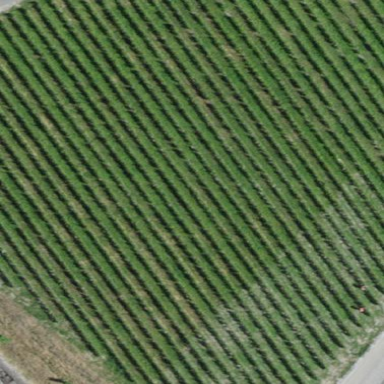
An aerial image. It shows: Vineyard with grape crops.